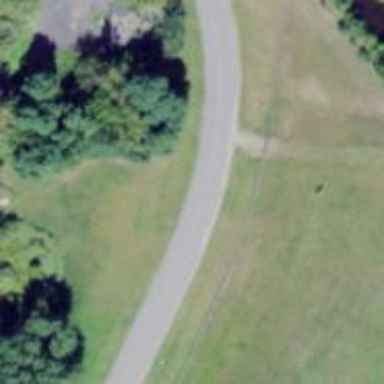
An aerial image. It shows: Tertiary road.